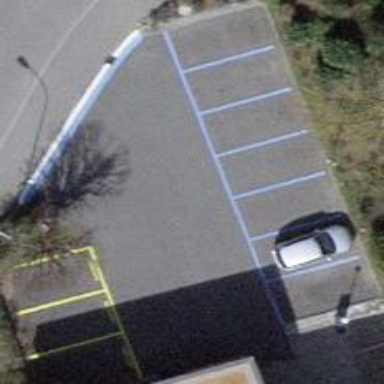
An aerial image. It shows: Parking area with asphalt surface.